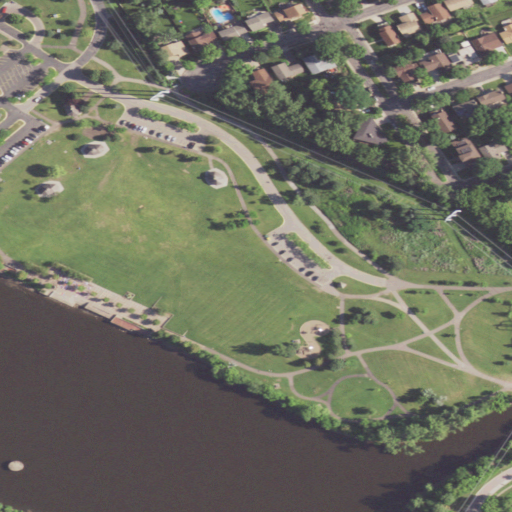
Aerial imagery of island in Minnesota named Boom Island containing open water, barren land, medium intensity development, low intensity development, high intensity development, grassland, pasture, open development, and herbaceous wetlands